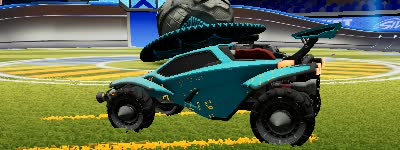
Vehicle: octane